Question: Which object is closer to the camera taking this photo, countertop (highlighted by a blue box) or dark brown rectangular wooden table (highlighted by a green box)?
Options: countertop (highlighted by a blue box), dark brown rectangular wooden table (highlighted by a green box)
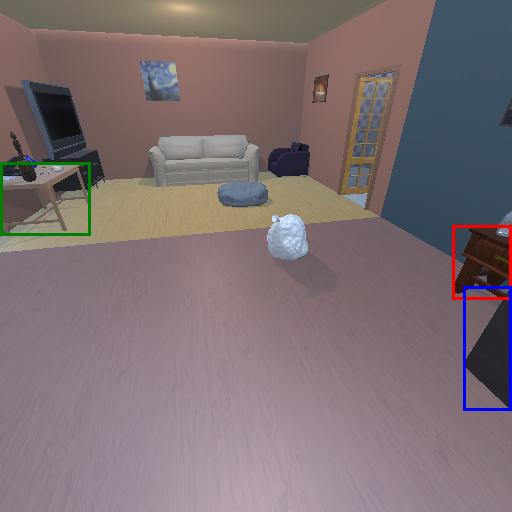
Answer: countertop (highlighted by a blue box)